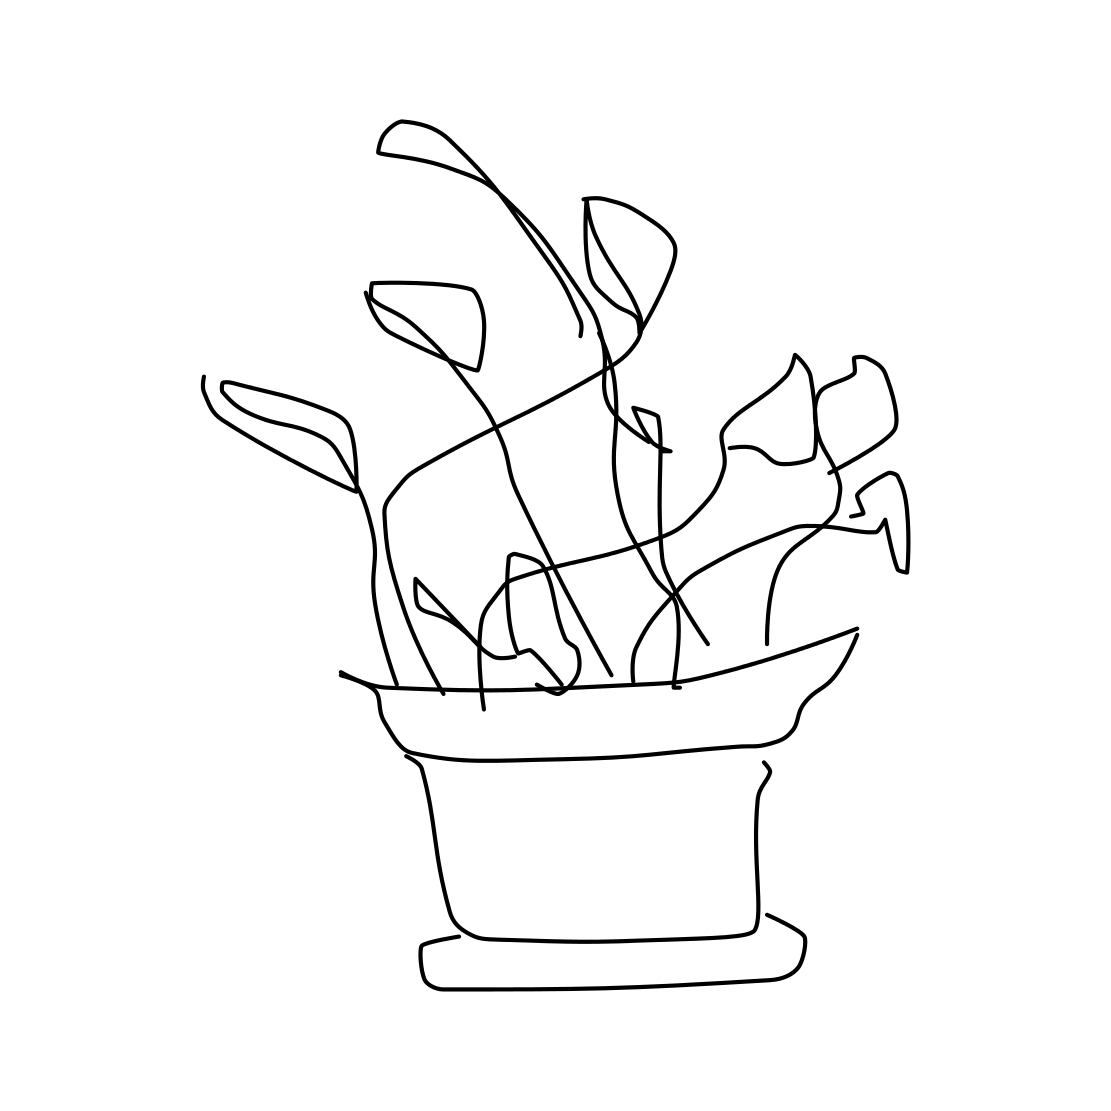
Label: potted plant